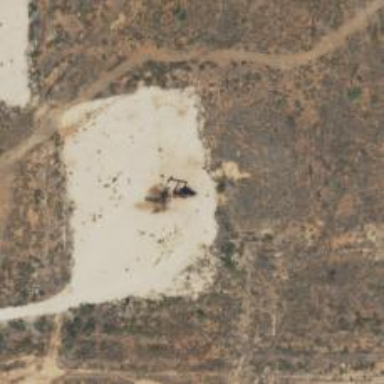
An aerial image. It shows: Petroleum well that is man-made.